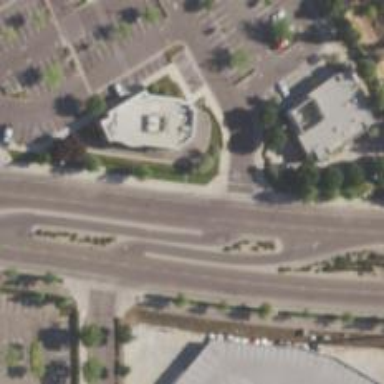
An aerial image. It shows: Asphalt road with secondary link designation.